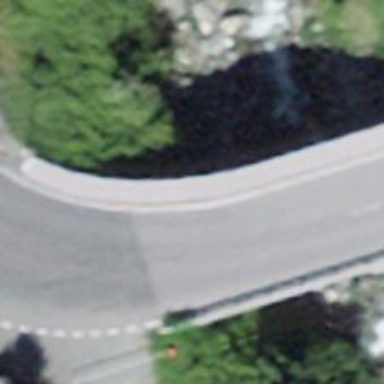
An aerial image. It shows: Sidewalk bridge over footway.